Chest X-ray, PA view. Patient: 47 years old, sex M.
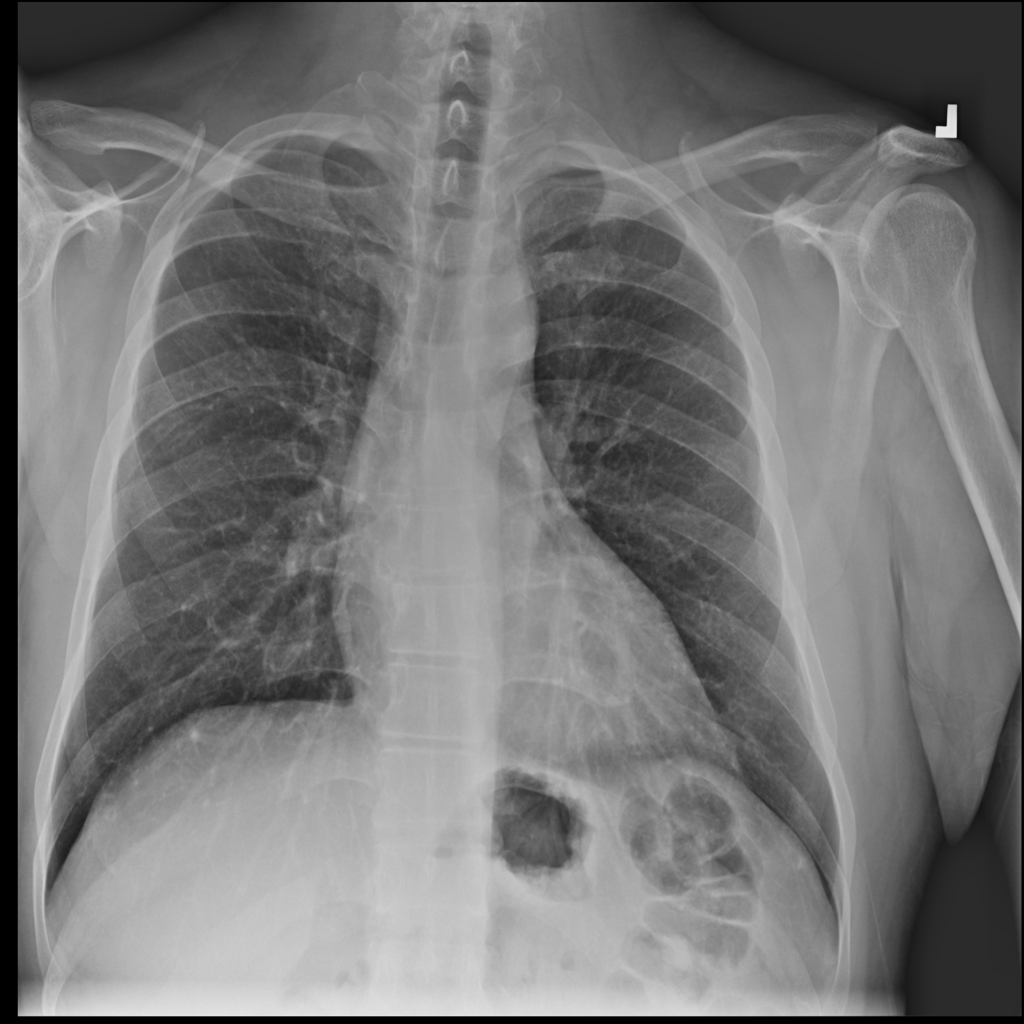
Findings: Infiltration